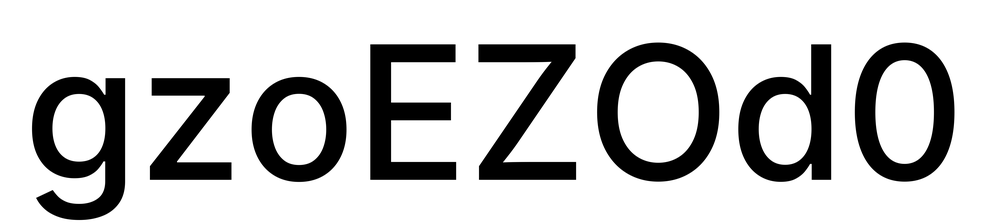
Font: Inter_Medium